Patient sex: M
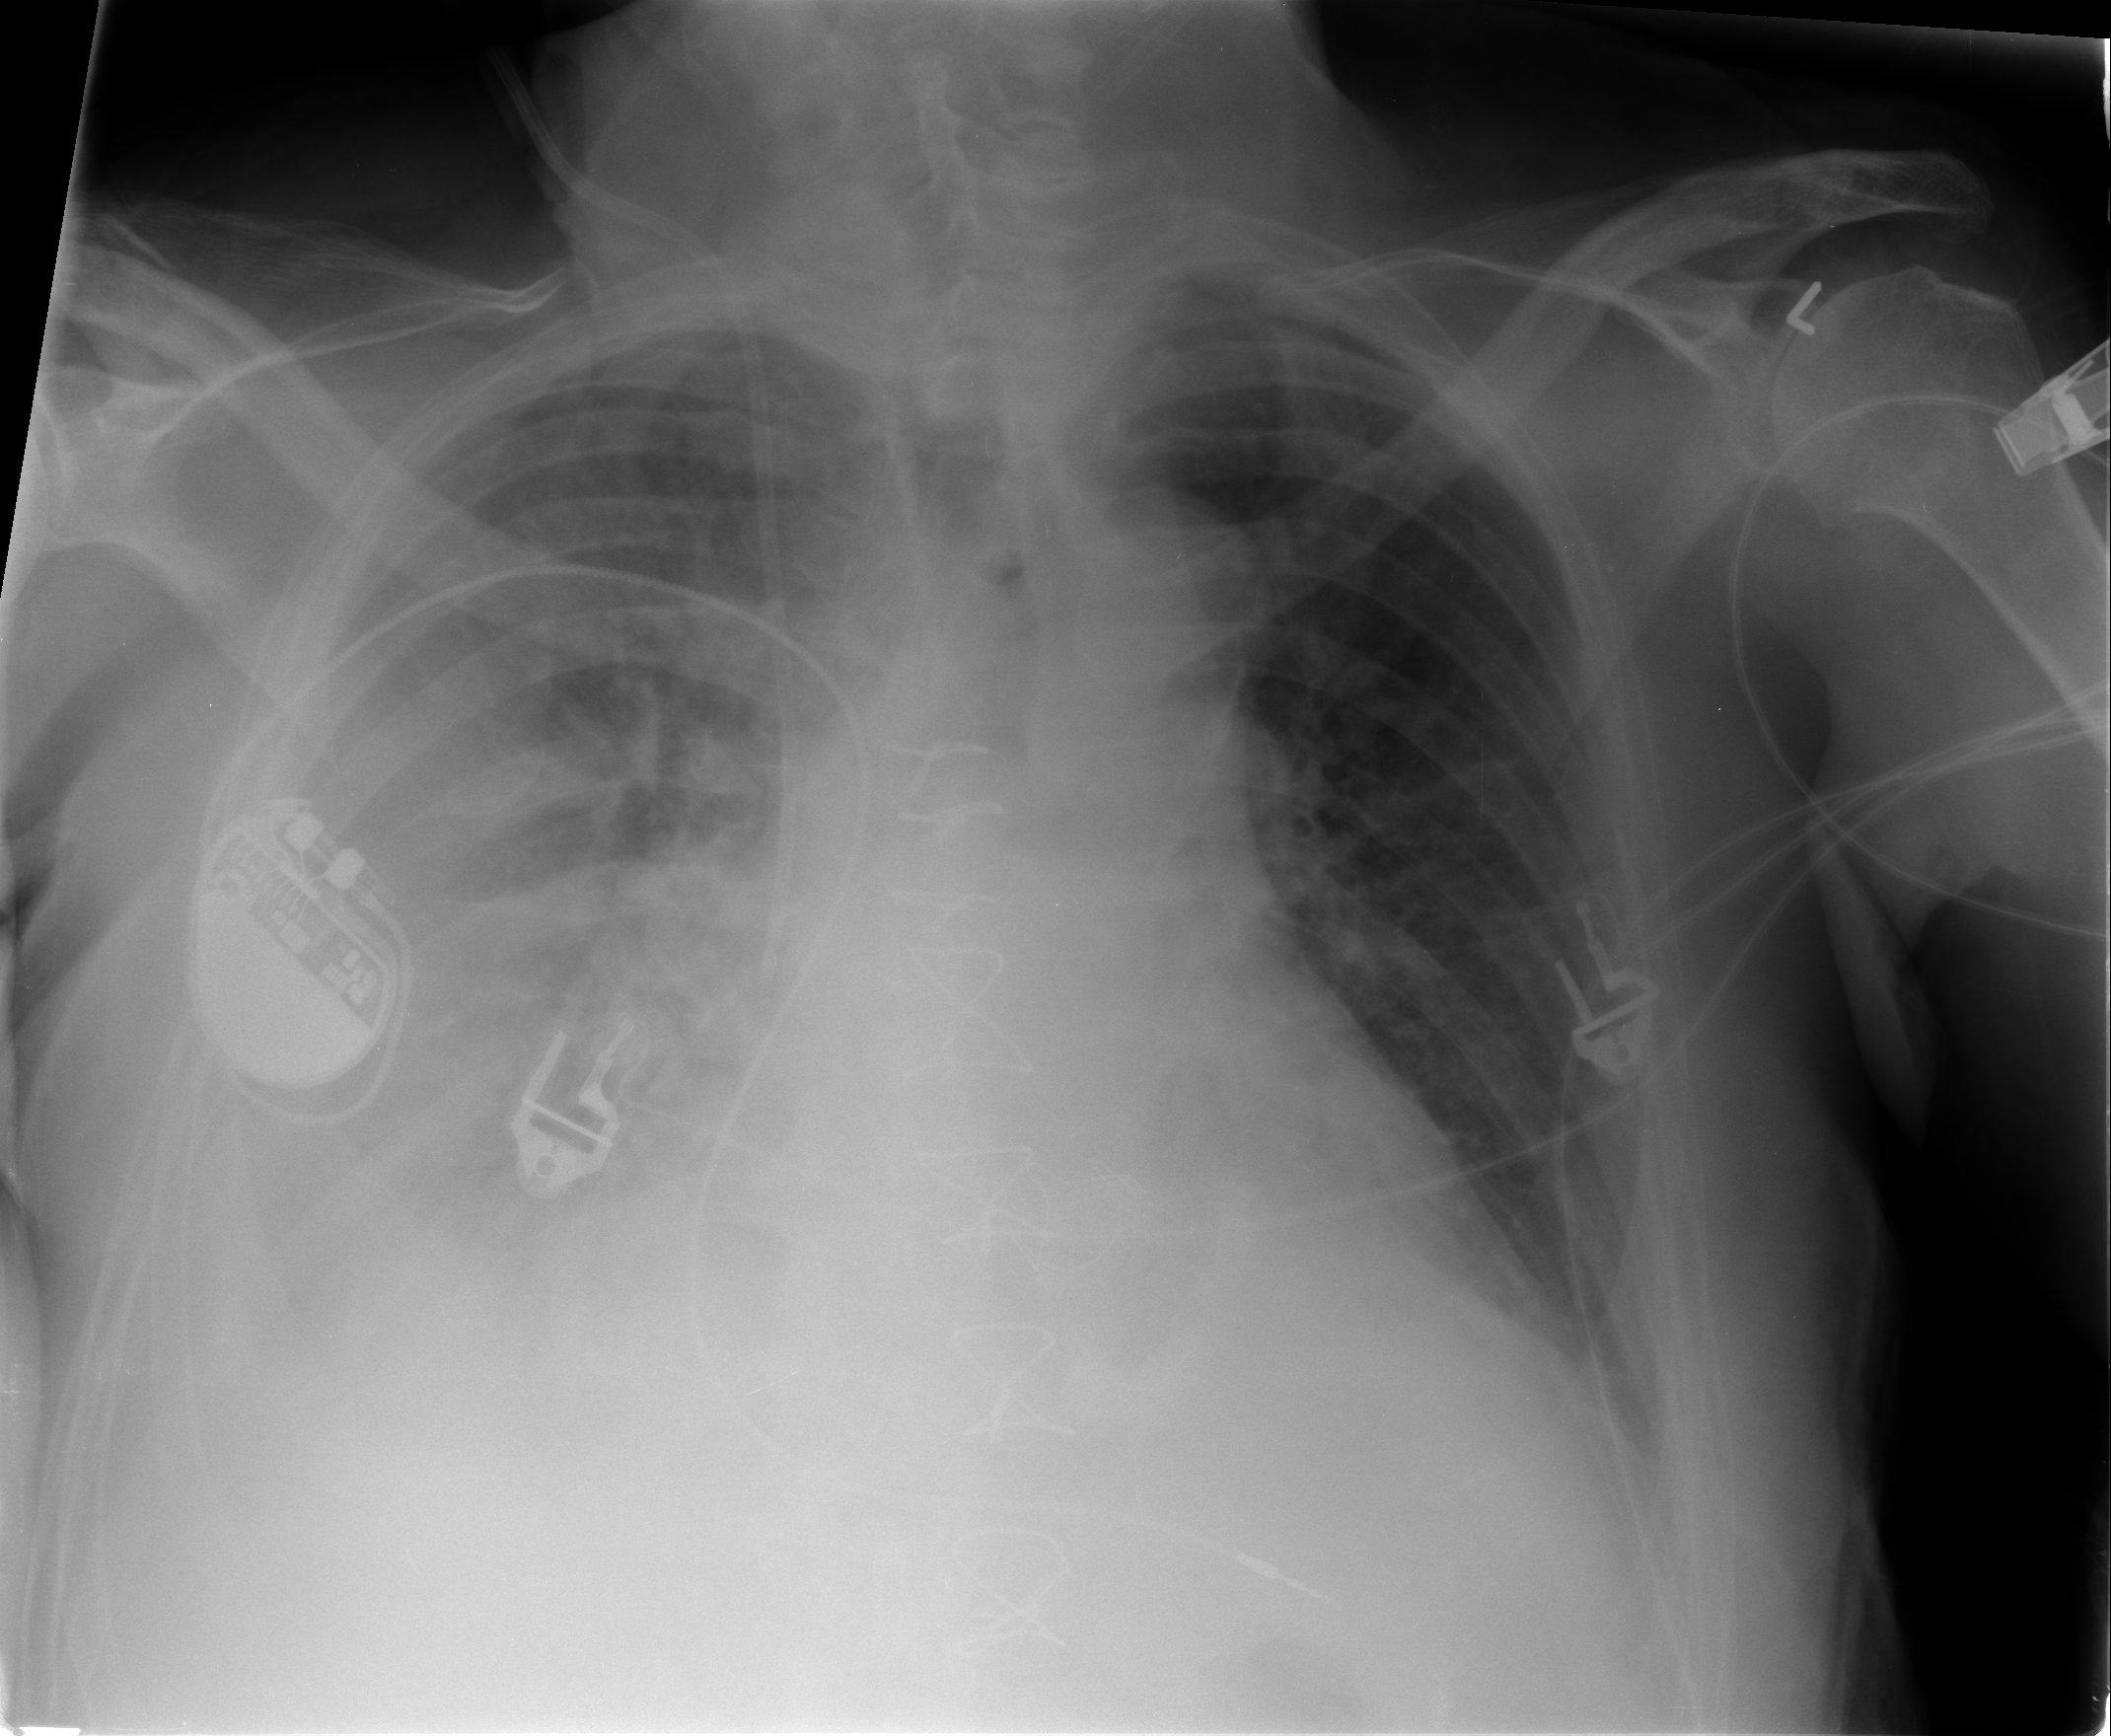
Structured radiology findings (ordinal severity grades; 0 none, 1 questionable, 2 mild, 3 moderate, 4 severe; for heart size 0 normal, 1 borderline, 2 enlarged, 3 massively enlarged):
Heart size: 1
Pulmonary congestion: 1
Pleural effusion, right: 3
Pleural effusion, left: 1
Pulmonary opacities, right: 2
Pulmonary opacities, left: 0
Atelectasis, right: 2
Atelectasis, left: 2